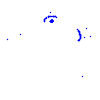
Particle: kaon